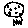
Label: moon